Field crop: maize
Growth stage: 2
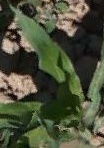
Species: maize